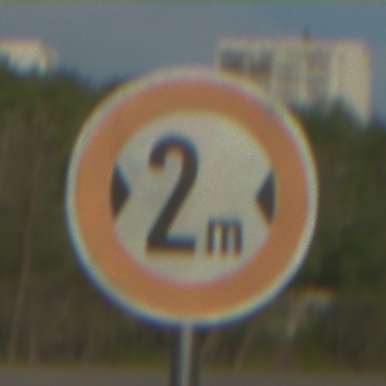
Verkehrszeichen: TatsaechlicheBreite2
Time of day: MorningAfternoon
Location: Outdoor (Suburban)
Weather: PartlyCloudy
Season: NotSpecified
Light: Natural